Field crop: maize
Growth stage: 2
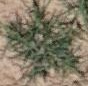
Species: salsola